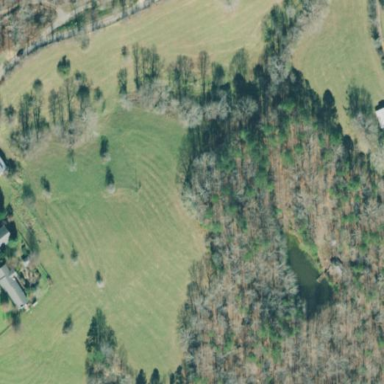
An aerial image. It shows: Farm.